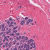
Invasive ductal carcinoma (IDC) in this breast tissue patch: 0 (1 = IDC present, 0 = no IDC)